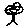
Label: tree